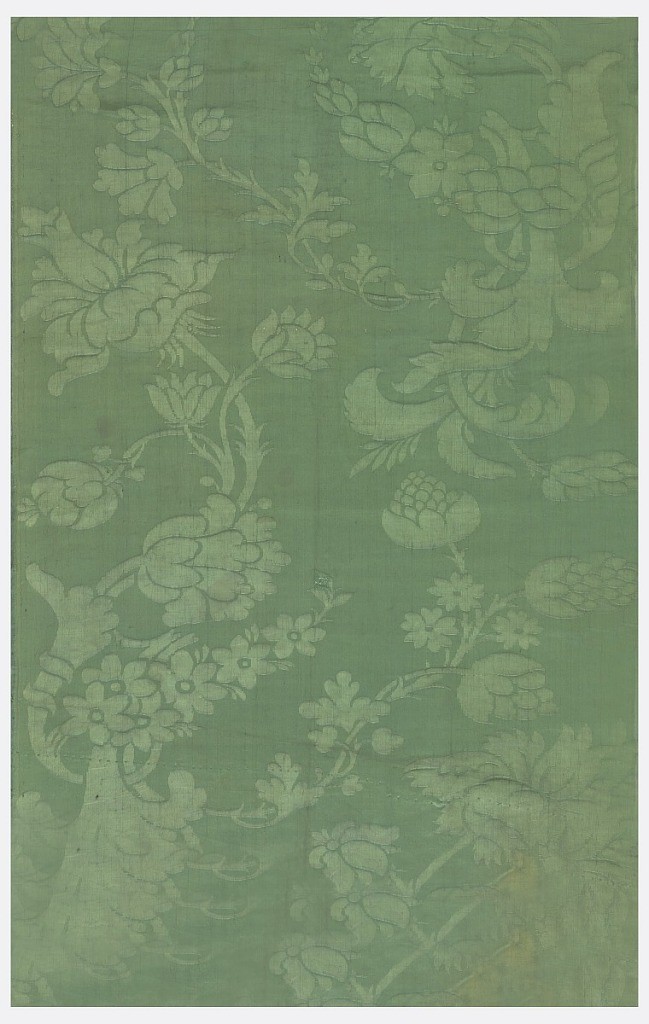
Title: Fragment
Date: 1740s
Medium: silk Technique: 4&1 satin damask; warp float face of the satin as background
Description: Dark green silk with two curving floral sprays vertically offset.